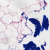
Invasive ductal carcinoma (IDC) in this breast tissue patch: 0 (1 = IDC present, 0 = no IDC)